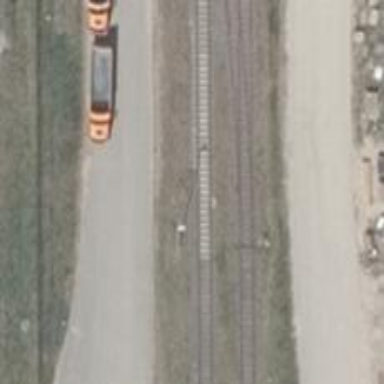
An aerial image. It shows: Railway switch with the turnout on the left side.